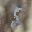
Label: 5